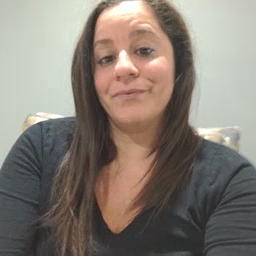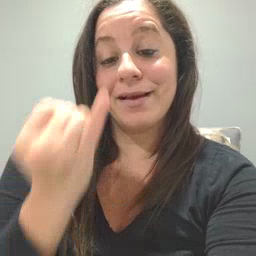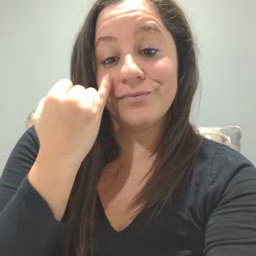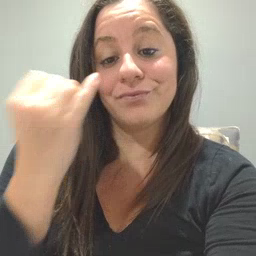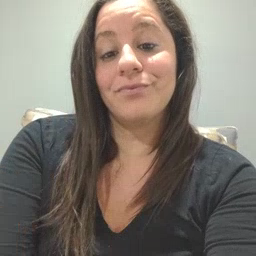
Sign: if